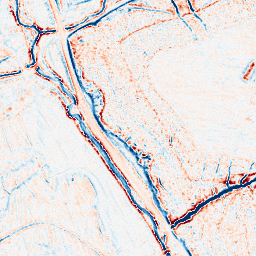
Category: edge_preserving
Decomposition family: bilateral
Decomposition parameters: d: 9
sigma_color: 100
sigma_space: 100
Upsampling method: quintic
Upsampling parameters: scale: 8
Upsampling scale: 8